Field crop: maize
Growth stage: 1
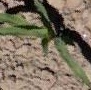
Species: maize